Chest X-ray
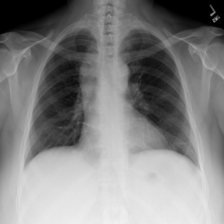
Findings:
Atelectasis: negative
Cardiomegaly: negative
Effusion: negative
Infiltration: negative
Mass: positive
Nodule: negative
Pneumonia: negative
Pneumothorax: negative
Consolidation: negative
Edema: negative
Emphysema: negative
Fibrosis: negative
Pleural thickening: negative
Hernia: negative